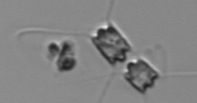
Label: Chaetoceros_didymus